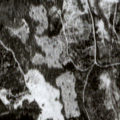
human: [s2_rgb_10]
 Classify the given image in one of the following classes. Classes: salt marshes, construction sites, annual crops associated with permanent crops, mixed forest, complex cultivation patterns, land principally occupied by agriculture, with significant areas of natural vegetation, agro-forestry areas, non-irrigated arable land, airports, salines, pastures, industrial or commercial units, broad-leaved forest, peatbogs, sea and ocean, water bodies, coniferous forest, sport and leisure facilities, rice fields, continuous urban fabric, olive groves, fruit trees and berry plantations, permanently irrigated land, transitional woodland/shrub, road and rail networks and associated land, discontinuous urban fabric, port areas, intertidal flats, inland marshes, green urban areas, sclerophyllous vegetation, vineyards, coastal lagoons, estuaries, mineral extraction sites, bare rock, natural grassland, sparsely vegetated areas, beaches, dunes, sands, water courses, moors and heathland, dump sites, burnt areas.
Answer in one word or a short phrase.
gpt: coniferous forest, transitional woodland/shrub